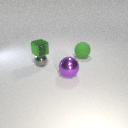
large green rubber sphere behind small gray metal sphere